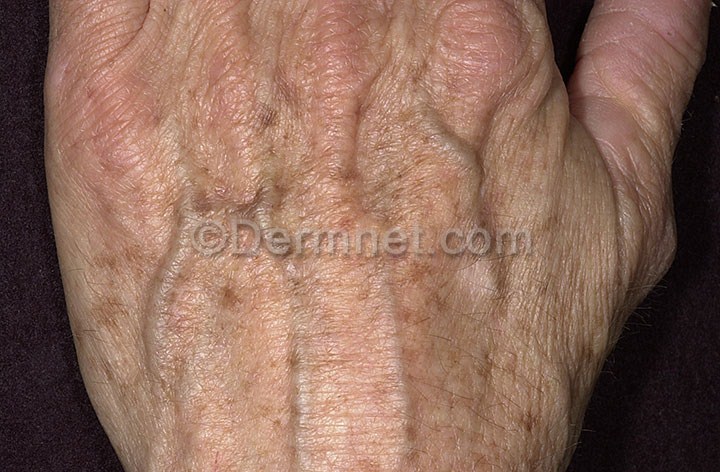
Disease: Light Diseases and Disorders of Pigmentation